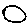
Label: circle